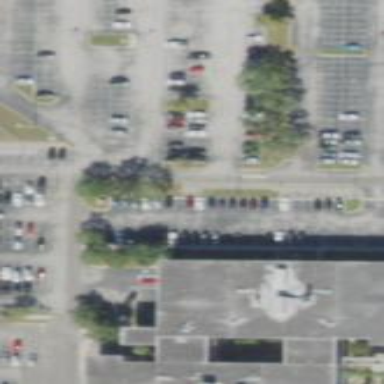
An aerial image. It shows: General parking area with asphalt surface.